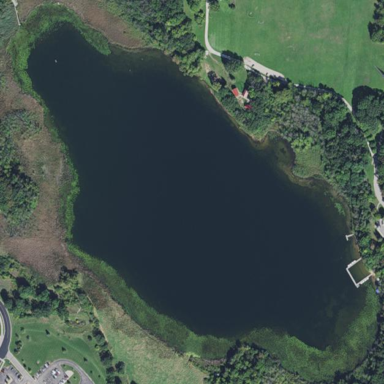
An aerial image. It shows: Serene lake surrounded by nature.